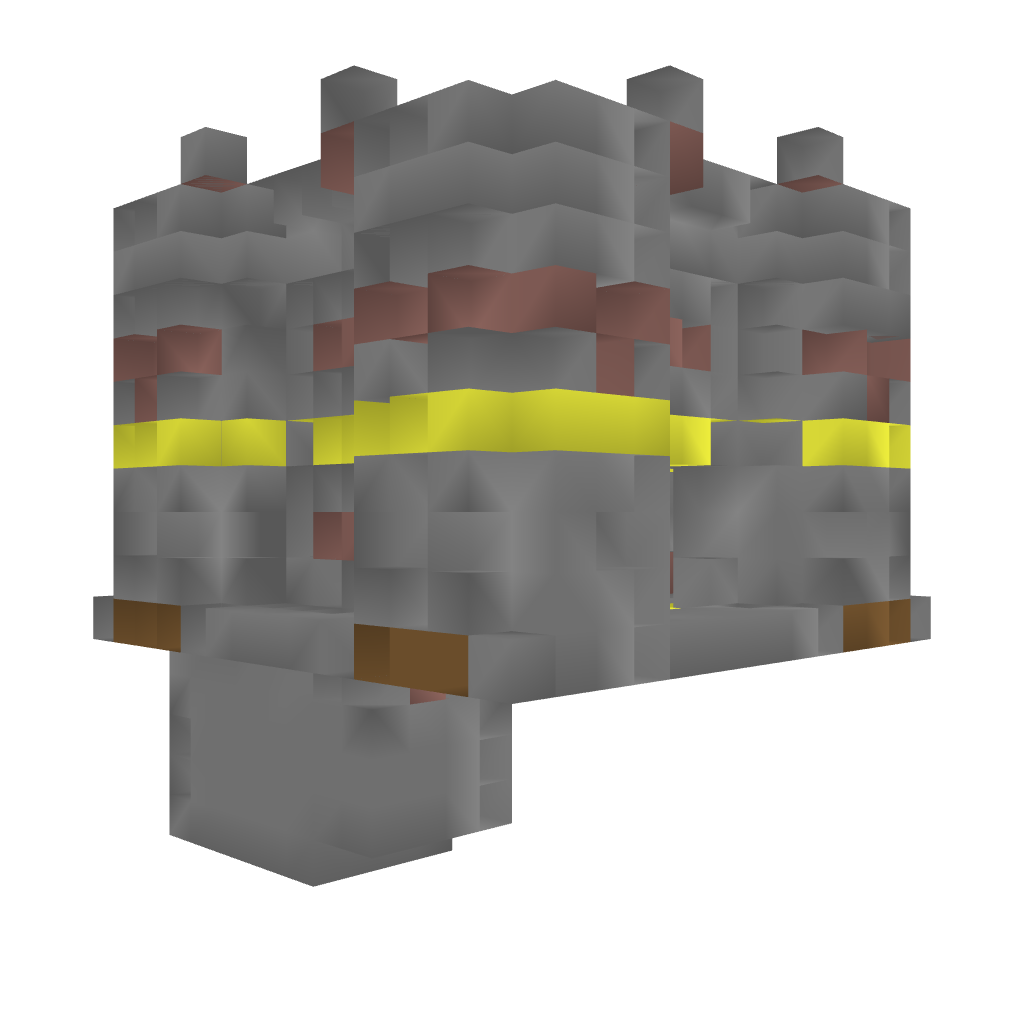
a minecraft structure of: PvP Tower [Yellow] 13 blocks high 1 line of yellow blocks in the middle of the structure